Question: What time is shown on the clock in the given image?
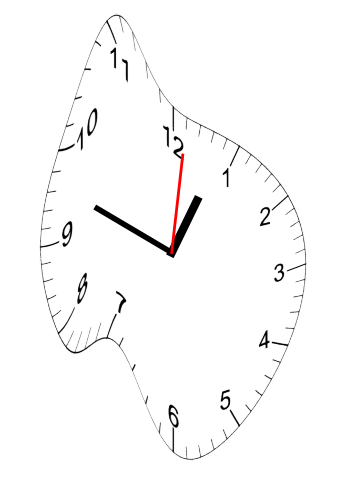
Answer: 12:48:01